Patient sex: F
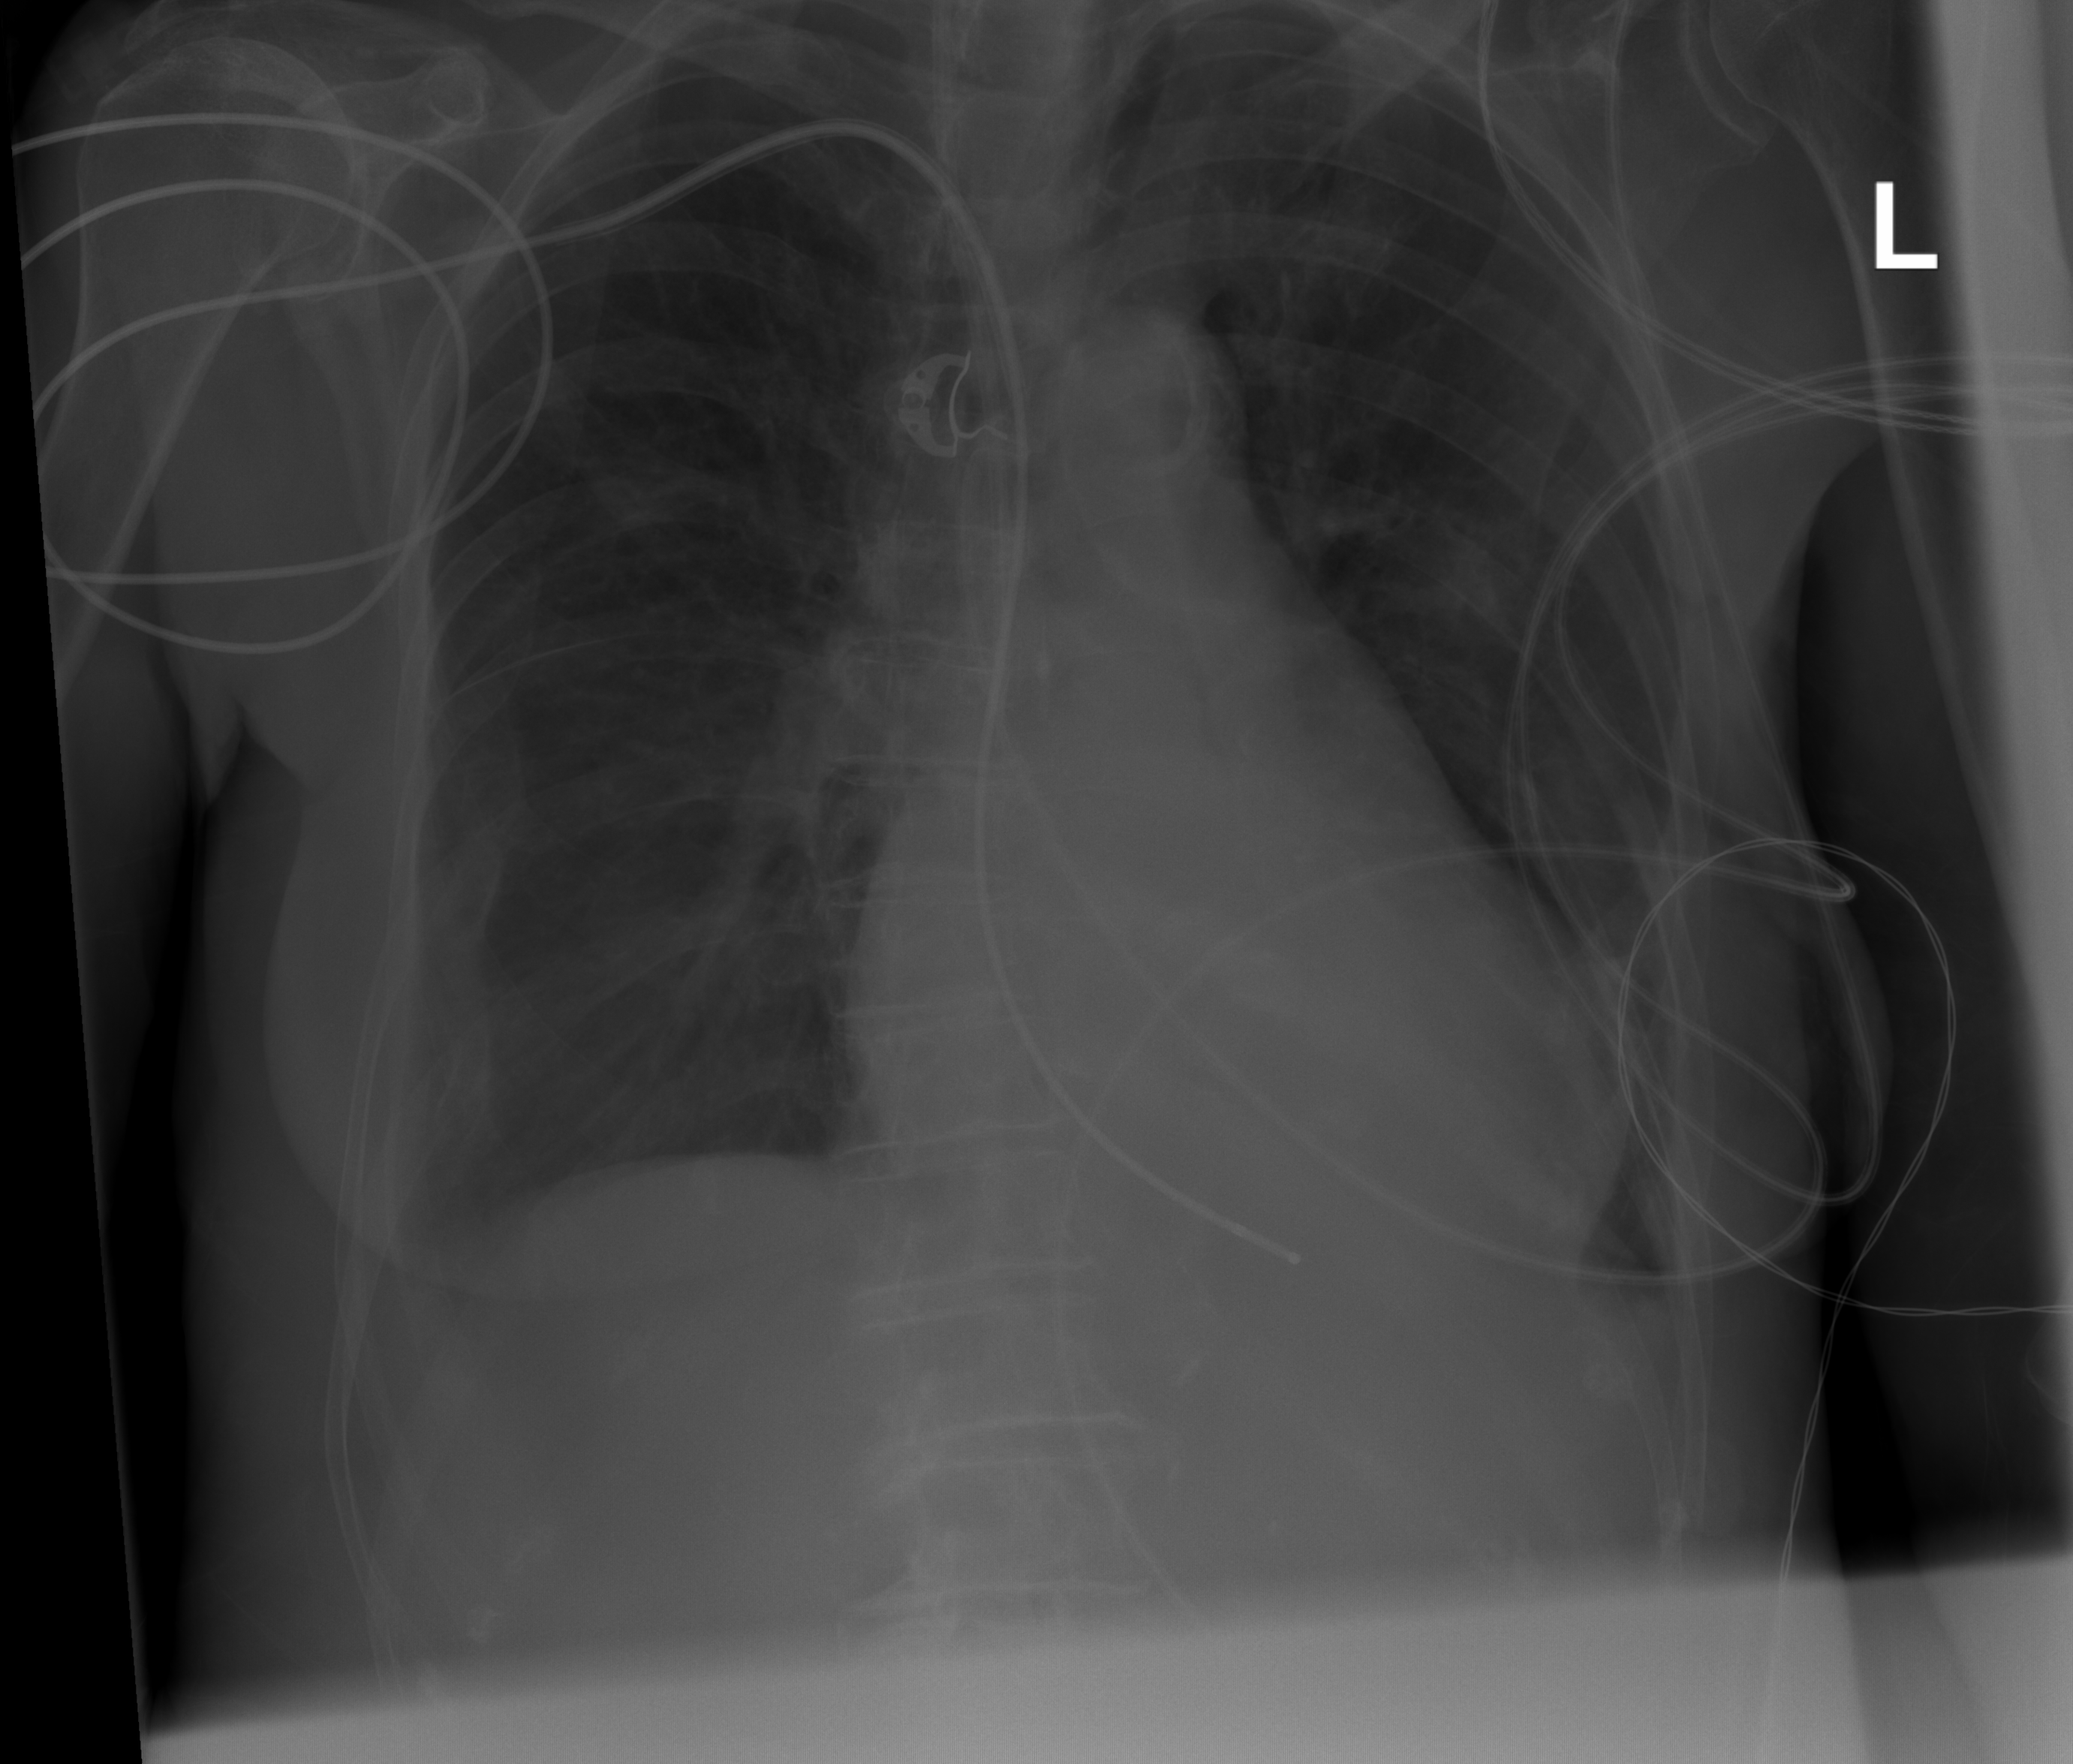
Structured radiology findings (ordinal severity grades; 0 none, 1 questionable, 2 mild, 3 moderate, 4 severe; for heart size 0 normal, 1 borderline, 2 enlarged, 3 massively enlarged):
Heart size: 2
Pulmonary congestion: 0
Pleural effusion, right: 1
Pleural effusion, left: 1
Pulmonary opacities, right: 0
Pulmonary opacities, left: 0
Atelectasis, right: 1
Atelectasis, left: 1